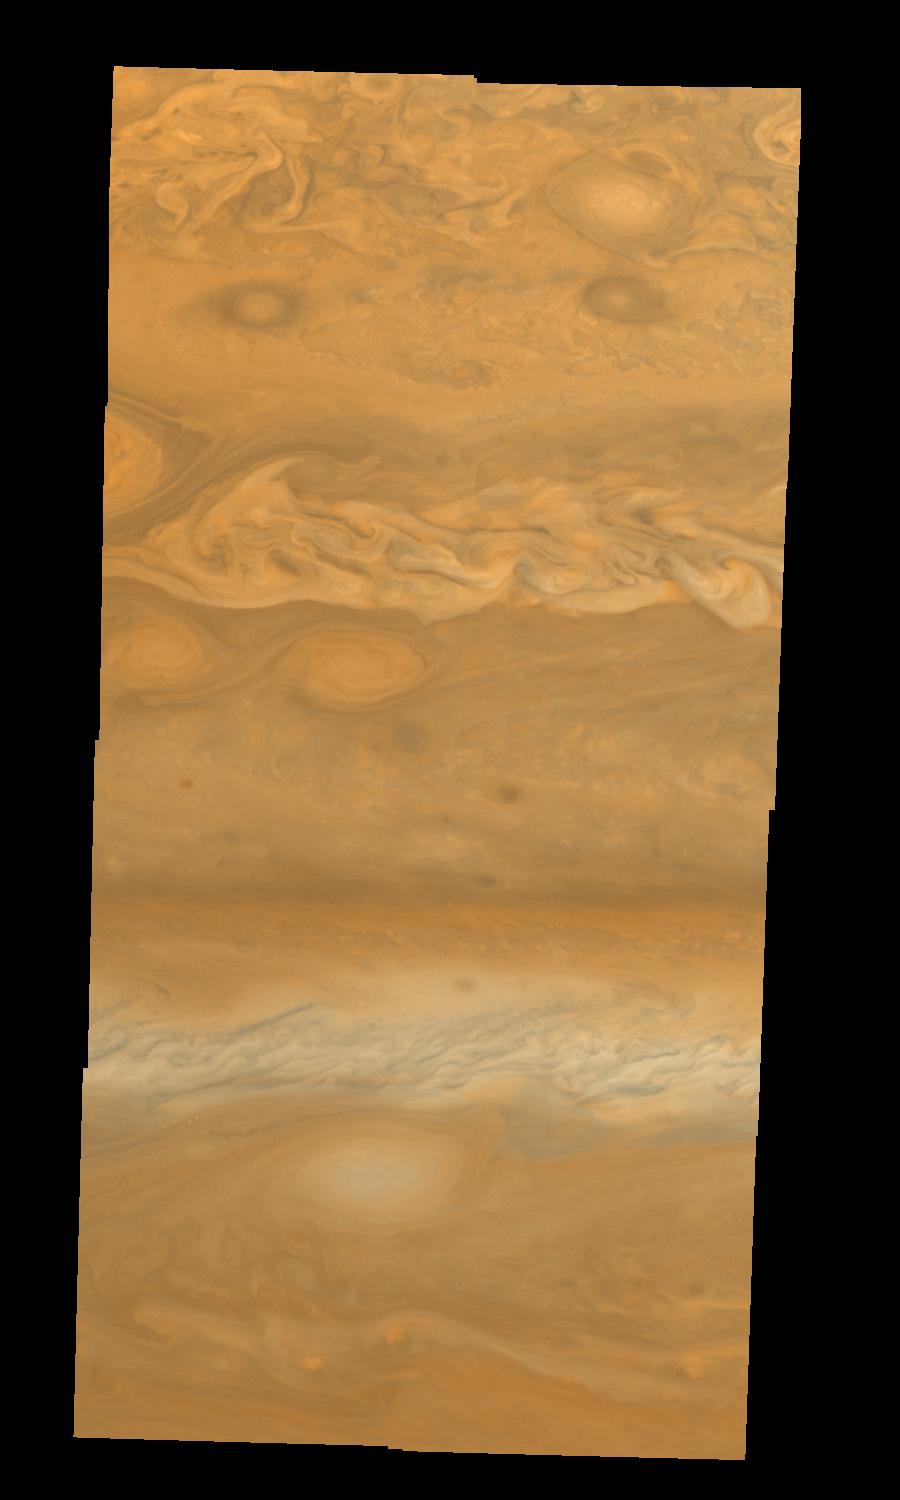
Jupiter Northern Hemisphere in True Color Time Set 1 Jupiter, Galileo